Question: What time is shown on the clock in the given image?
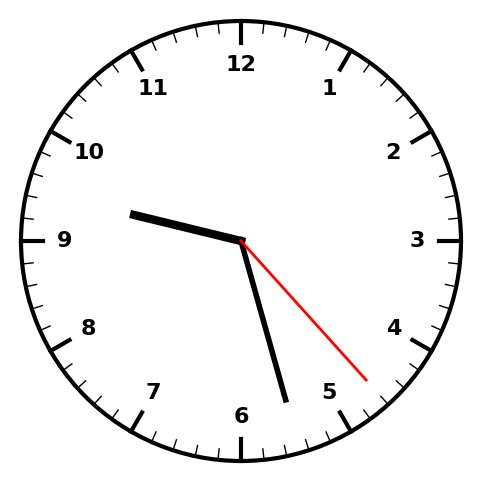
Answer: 09:27:23